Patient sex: M
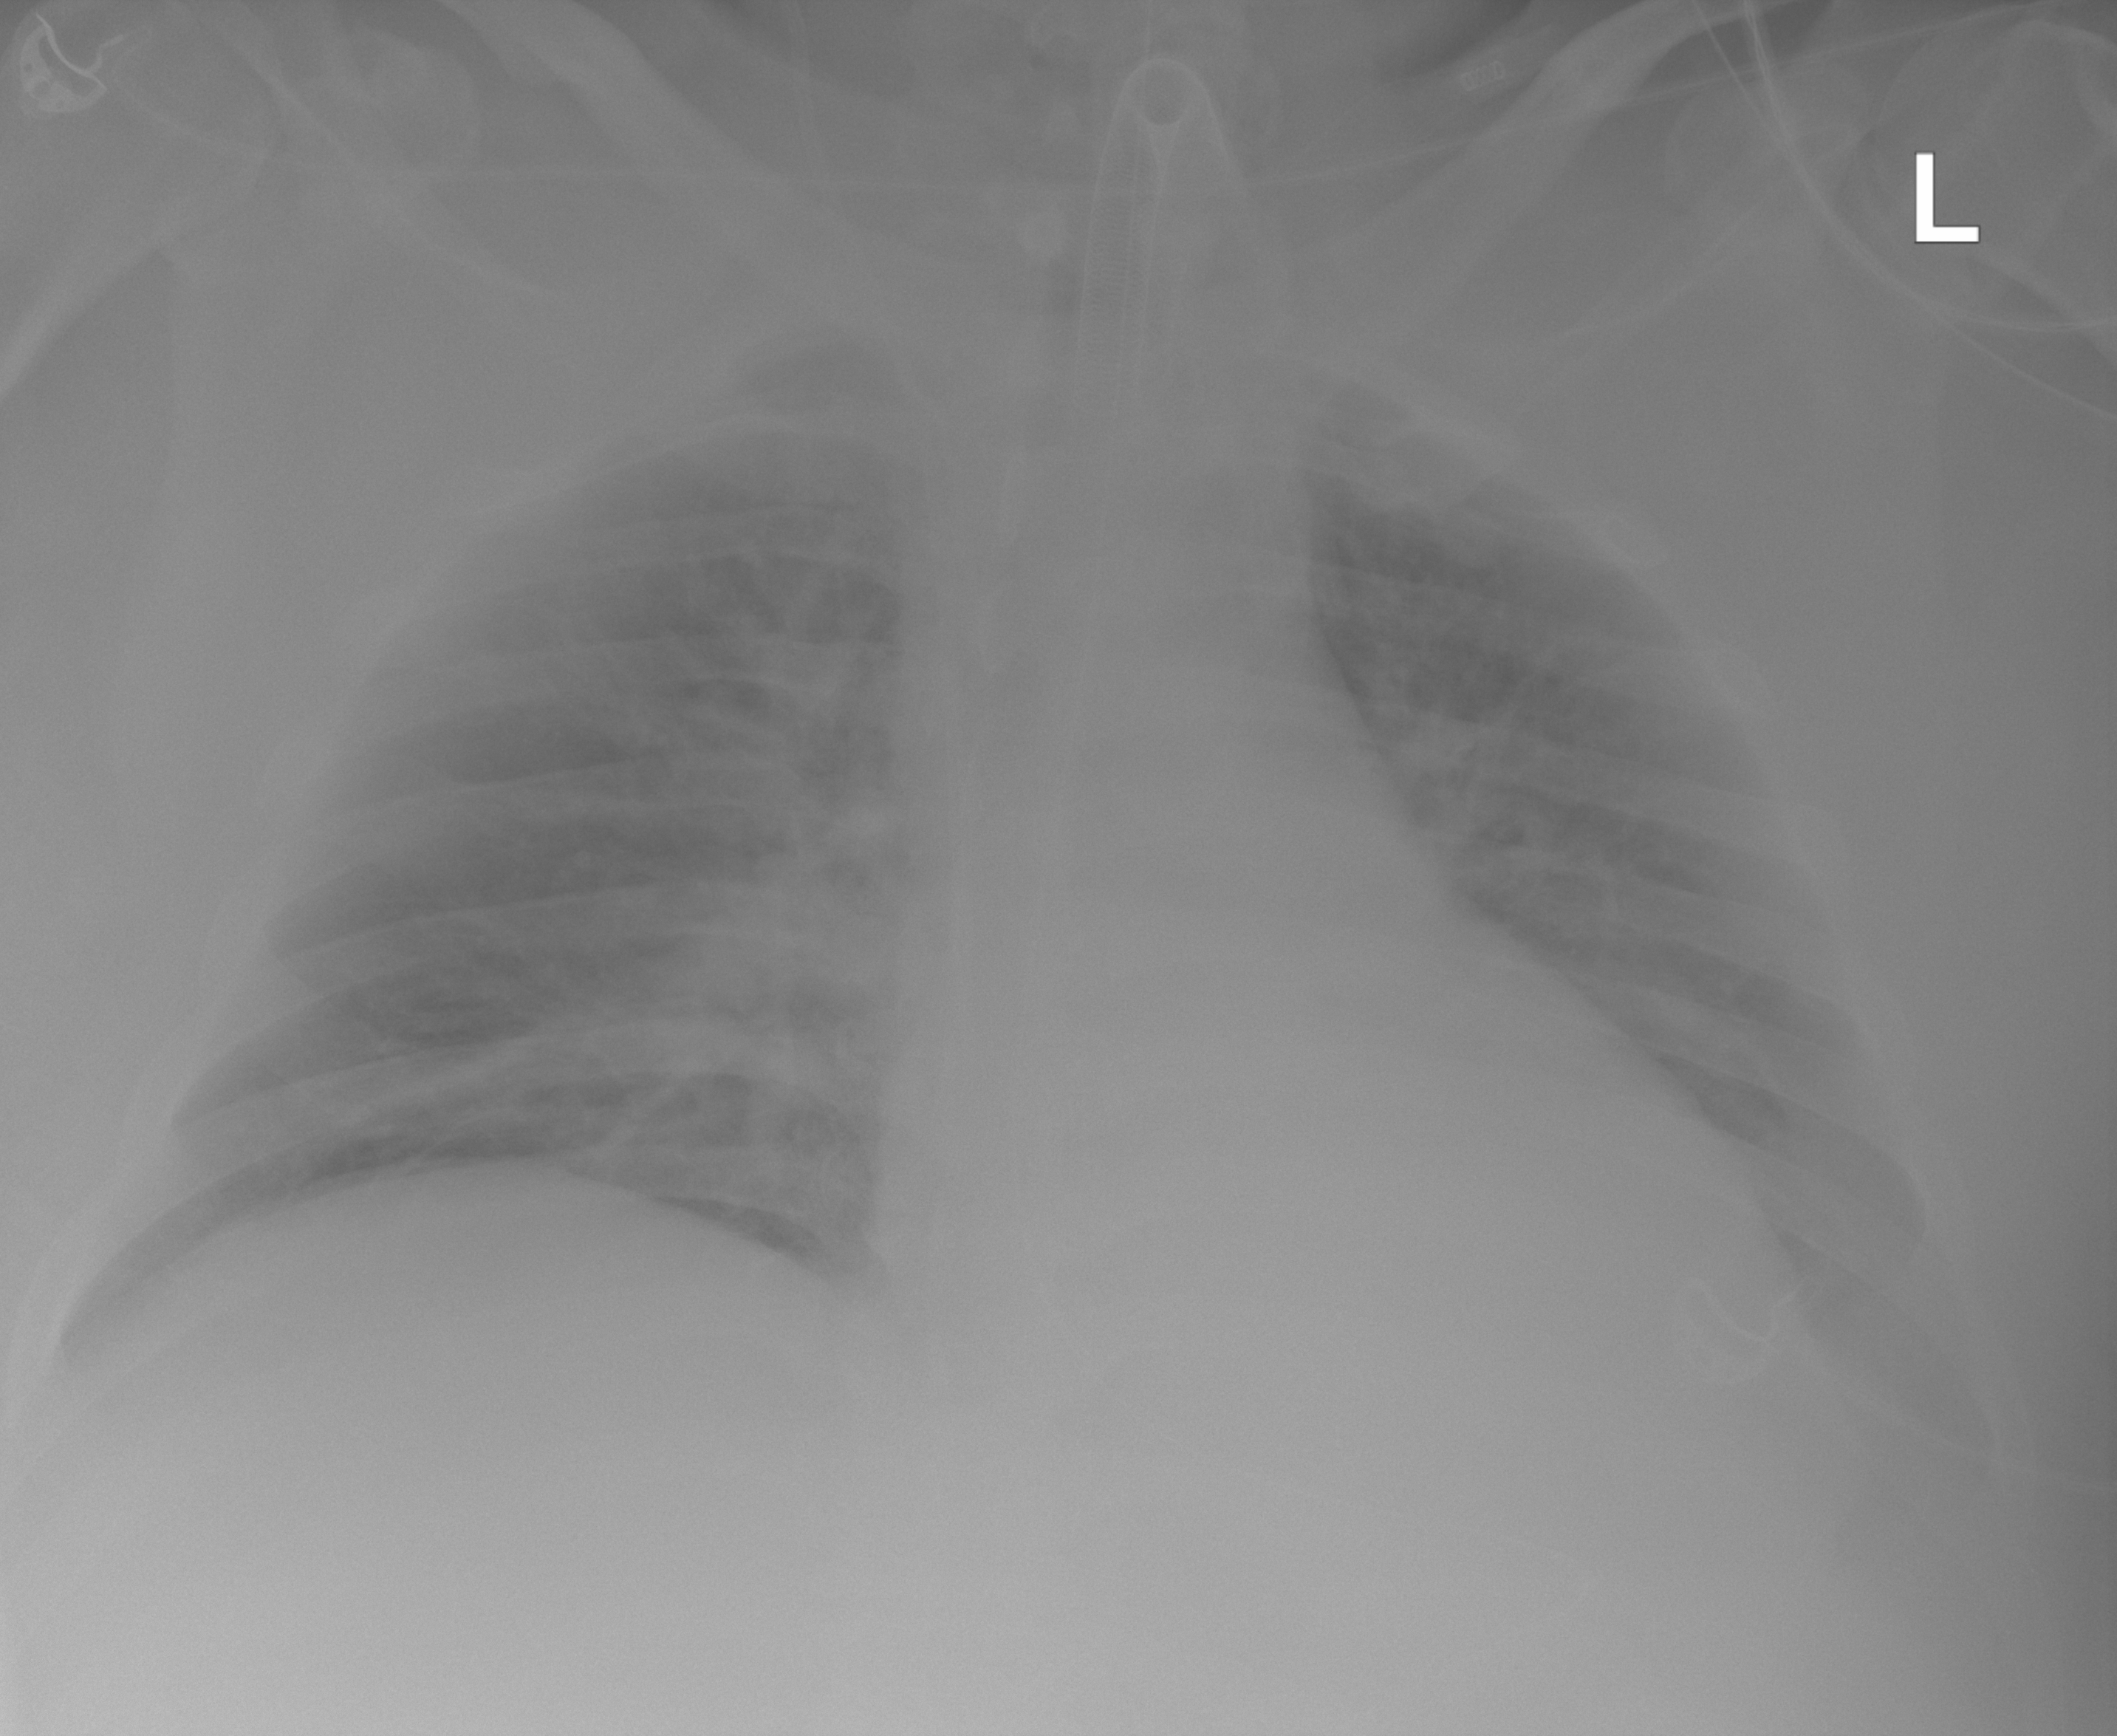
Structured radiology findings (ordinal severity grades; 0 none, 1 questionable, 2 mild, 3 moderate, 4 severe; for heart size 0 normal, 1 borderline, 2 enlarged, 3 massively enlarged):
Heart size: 2
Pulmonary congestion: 2
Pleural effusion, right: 2
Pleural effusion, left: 2
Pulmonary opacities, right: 2
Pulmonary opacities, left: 0
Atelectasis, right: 2
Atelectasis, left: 2